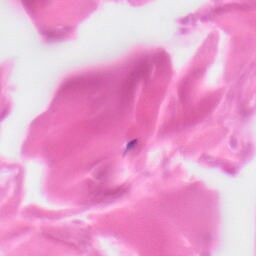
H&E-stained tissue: Skin